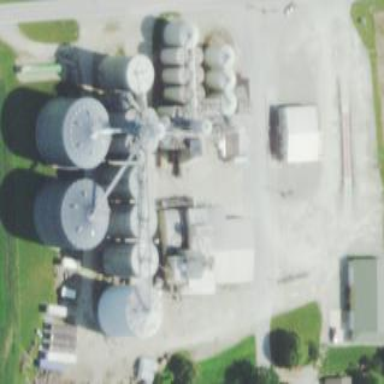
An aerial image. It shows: Storage area with grain silo.